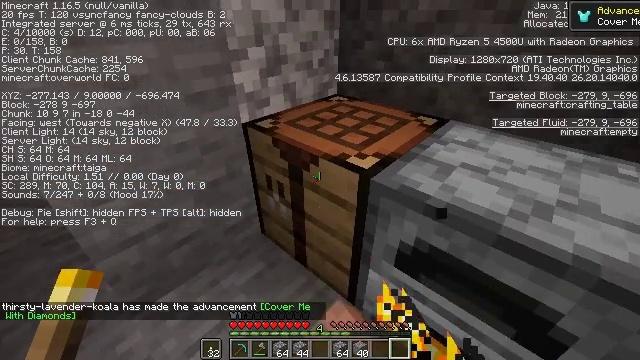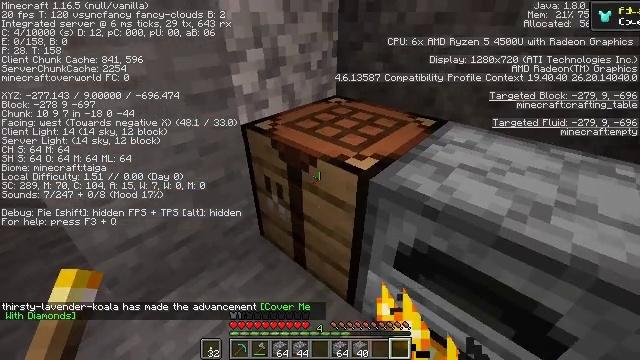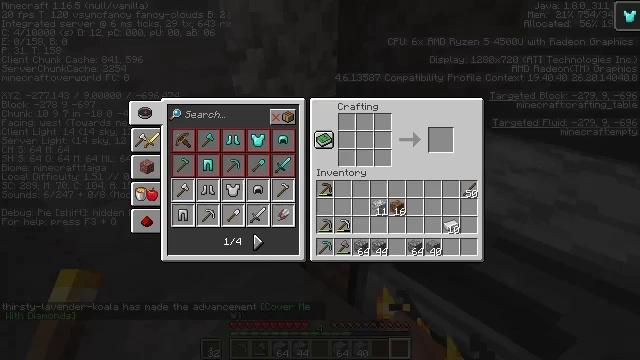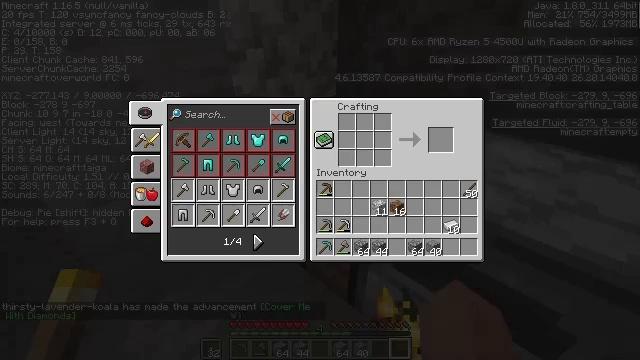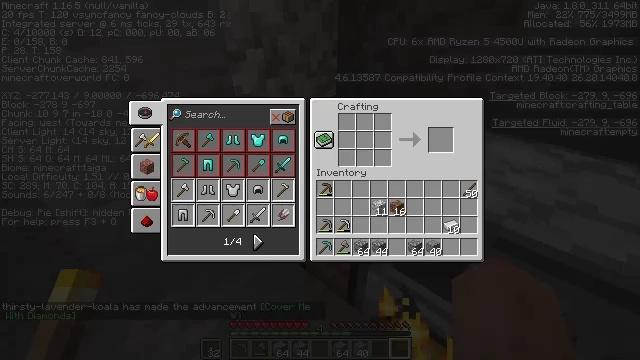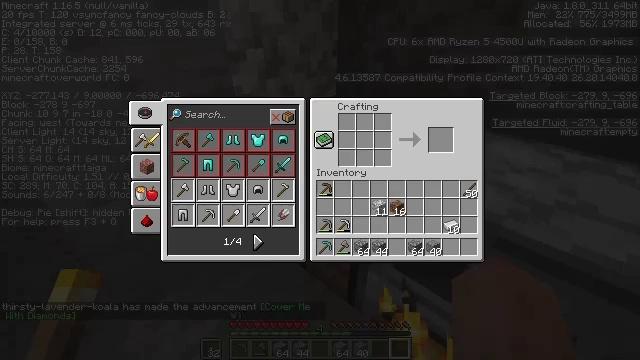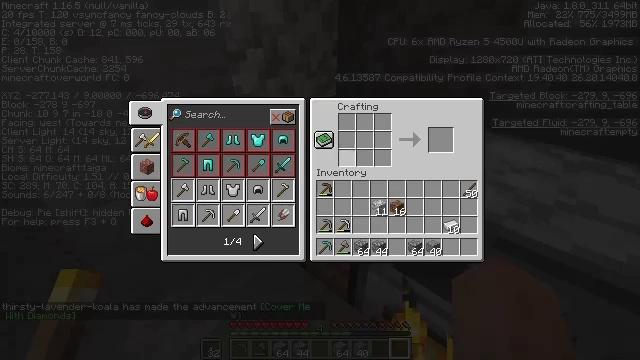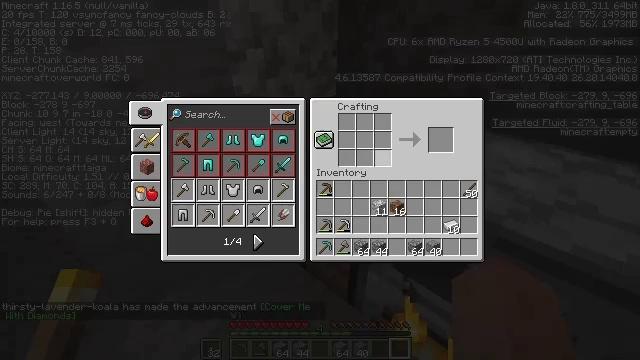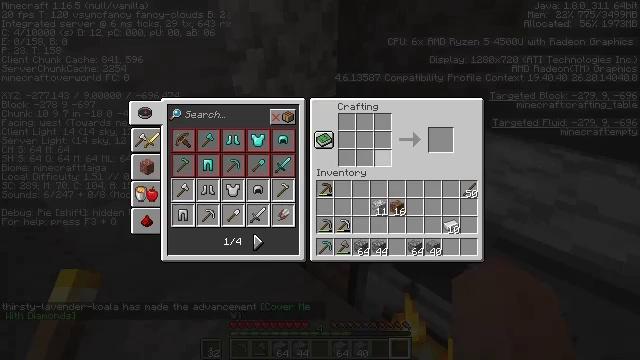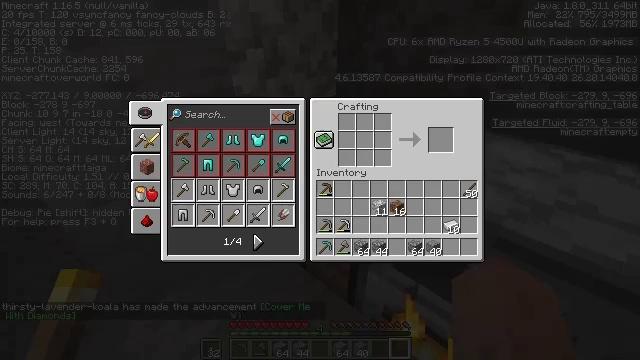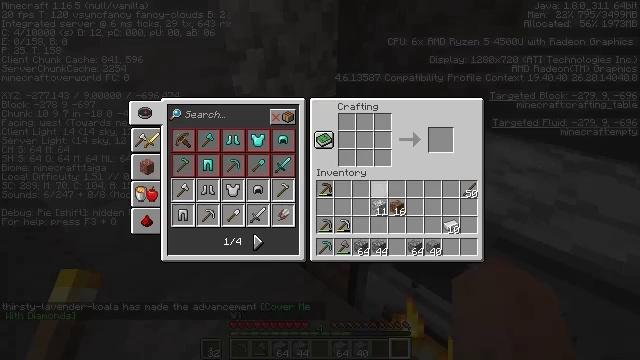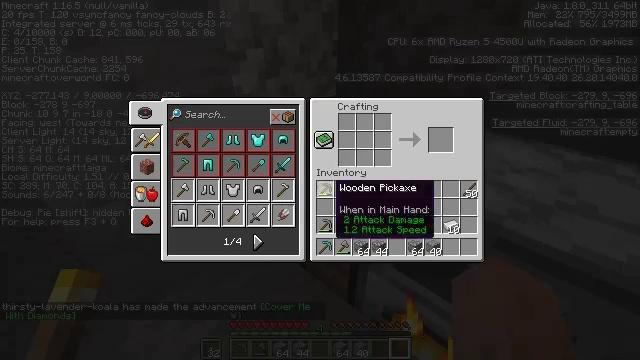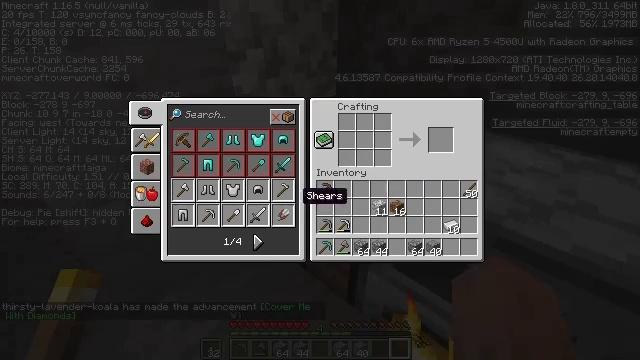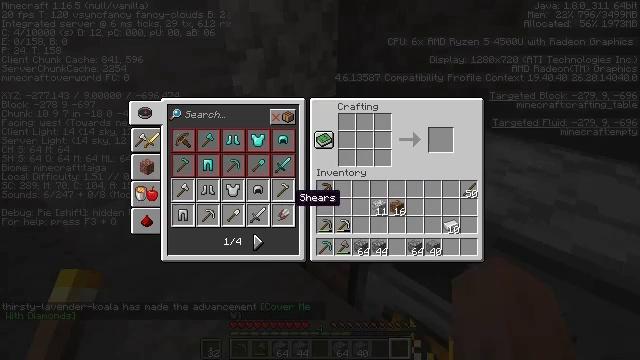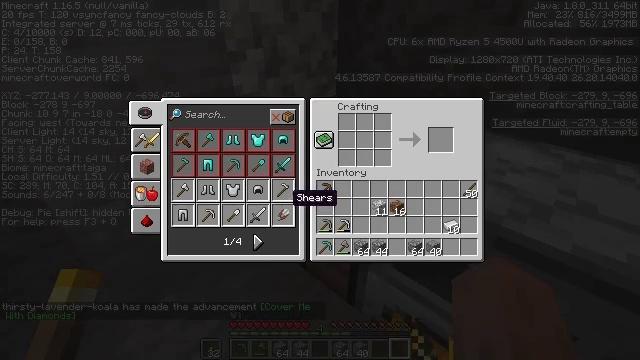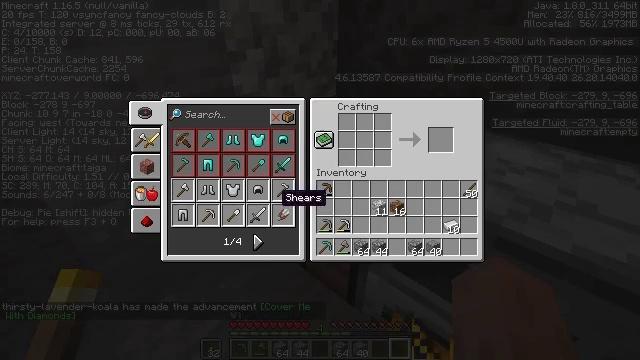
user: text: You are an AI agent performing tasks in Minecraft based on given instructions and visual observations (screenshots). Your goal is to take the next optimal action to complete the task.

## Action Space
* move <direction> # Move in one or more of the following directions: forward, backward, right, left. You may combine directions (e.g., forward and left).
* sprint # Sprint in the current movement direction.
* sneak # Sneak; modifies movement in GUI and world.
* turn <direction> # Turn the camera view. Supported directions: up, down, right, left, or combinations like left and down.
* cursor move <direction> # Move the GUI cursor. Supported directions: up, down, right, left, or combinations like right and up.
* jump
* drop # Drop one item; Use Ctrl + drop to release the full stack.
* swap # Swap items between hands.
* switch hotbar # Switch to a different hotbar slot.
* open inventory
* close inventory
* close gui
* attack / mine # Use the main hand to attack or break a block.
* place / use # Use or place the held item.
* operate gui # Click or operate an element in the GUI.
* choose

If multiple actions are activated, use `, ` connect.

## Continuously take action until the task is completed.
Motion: motion action
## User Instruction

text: Create an iron chestplate in the crafting table with iron ingots.
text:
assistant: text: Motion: no_op
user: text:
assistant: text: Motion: open gui
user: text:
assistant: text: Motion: no_op
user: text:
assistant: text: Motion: no_op
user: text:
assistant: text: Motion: no_op
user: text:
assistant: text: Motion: cursor move right and up
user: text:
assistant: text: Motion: cursor move right
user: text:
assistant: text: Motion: cursor move right
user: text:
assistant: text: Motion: cursor move down
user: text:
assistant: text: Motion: cursor move left and down
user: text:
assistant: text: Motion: cursor move left
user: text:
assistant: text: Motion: cursor move left and down
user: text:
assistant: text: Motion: cursor move left
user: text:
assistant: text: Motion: no_op
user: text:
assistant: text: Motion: cursor move left
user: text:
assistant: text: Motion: cursor move left
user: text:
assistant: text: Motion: cursor move left
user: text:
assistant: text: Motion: cursor move left
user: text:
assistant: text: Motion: no_op
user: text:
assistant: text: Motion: no_op
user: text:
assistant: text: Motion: no_op
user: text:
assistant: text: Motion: no_op
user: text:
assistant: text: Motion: no_op
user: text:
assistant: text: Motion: no_op
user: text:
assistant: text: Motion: no_op
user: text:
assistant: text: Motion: no_op
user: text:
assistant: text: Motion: no_op
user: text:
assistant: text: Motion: no_op
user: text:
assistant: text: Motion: operate gui
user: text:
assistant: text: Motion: operate gui